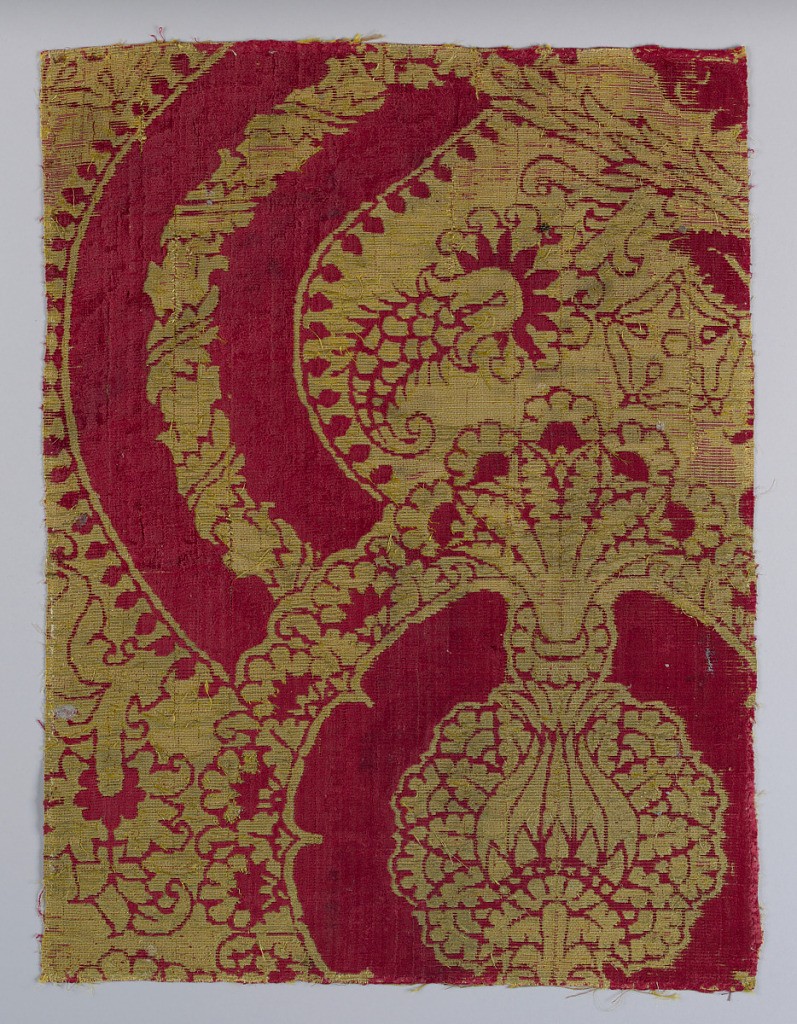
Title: Fragment
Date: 15th century
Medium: silk, metallic threads (yellow silk and gold strips wound on a silk core), linen Technique: cut (in two heights) and voided supplementary warp pile (velvet)
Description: Fragment of a very large repeat of a pomegranate pattern shows wide curving bands and much outlining of detail in red pile.